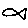
Label: fish